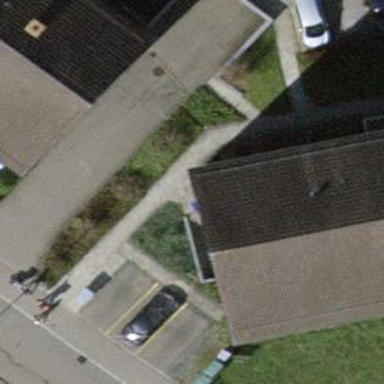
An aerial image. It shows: Footway made of paving stones.